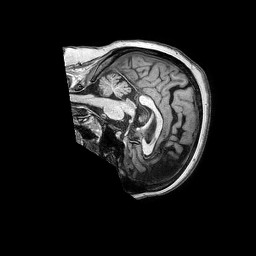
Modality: T1w
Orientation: sagittal
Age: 51
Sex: female
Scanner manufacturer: philips
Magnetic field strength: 3 T
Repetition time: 0.006795 s
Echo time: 0.003123 s